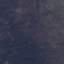
Land use / land cover: HerbaceousVegetation